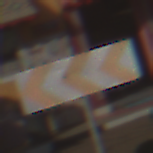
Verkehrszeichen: RichtungstafelnInKurvenGrossRechts
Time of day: MorningAfternoon
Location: Outdoor (Special)
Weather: PartlyCloudy
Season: NotSpecified
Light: Natural